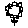
Label: flower